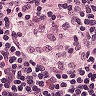
Metastatic tissue present: no